Milling tool wear sample.
Tool blade image: 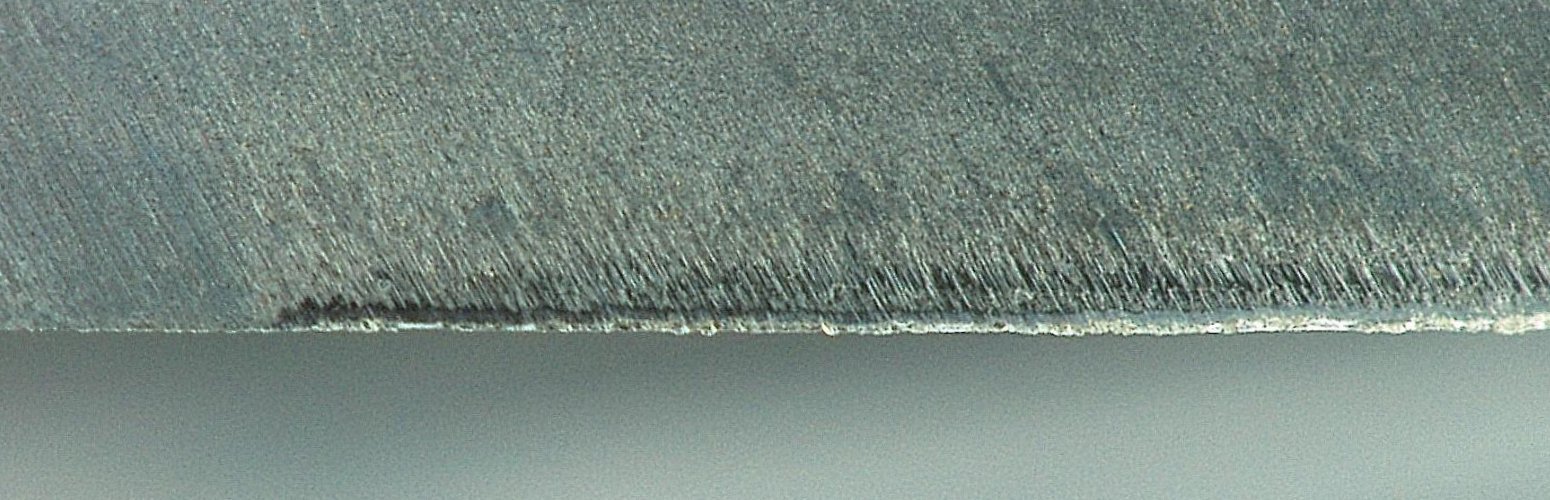
Chip image: 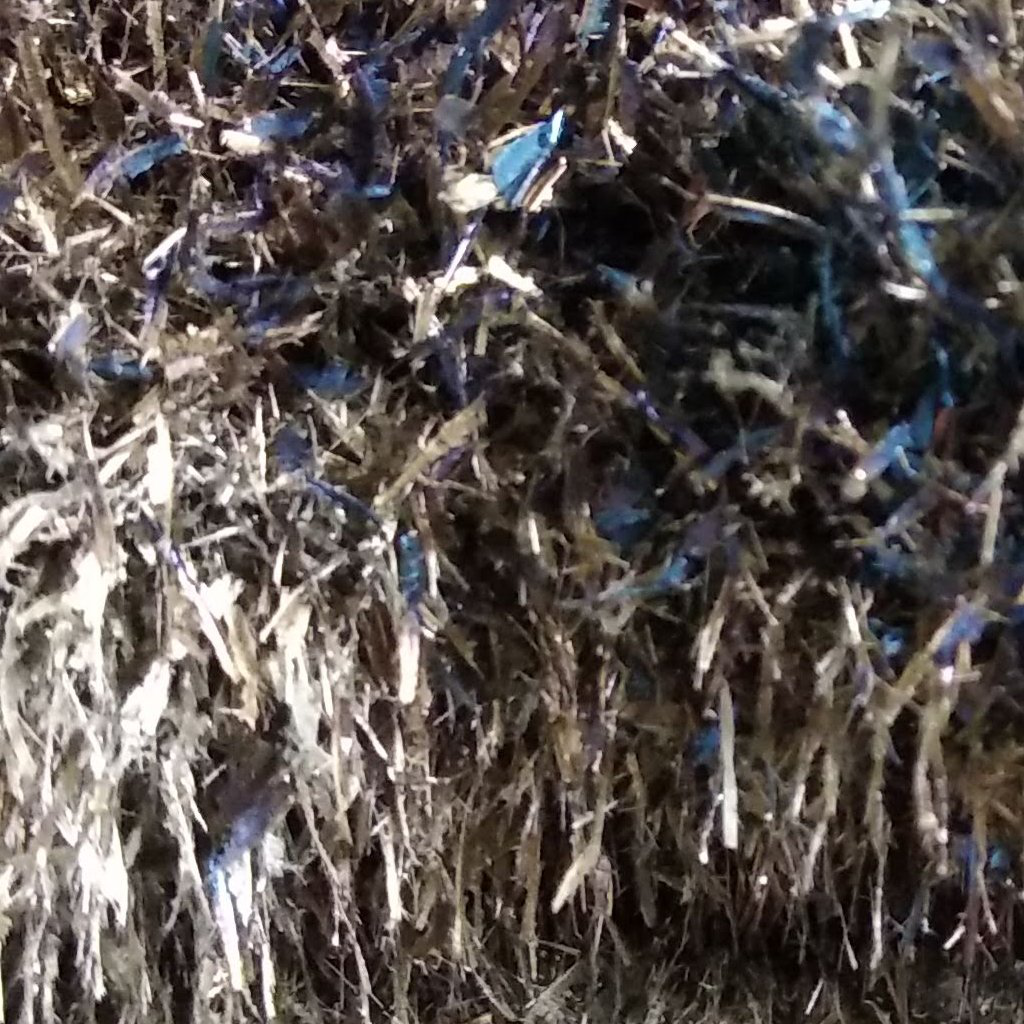
Workpiece image: 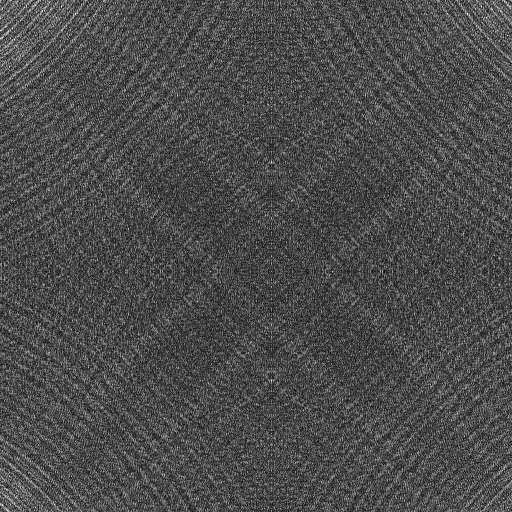
Tool wear state: sharp
Gaps: 9.61
Flank wear: 42.39
Overhang: 7.46
Force-signal Mel-spectrograms (X, Y, Z axes): 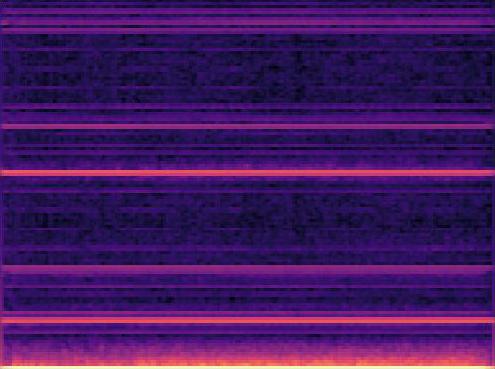 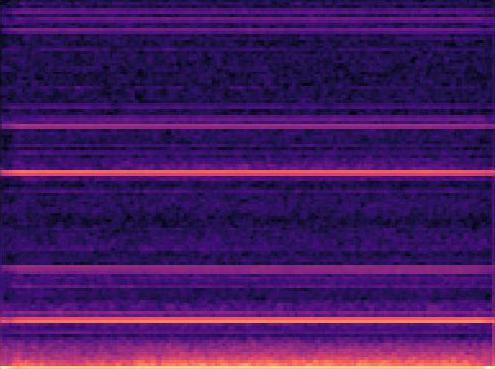 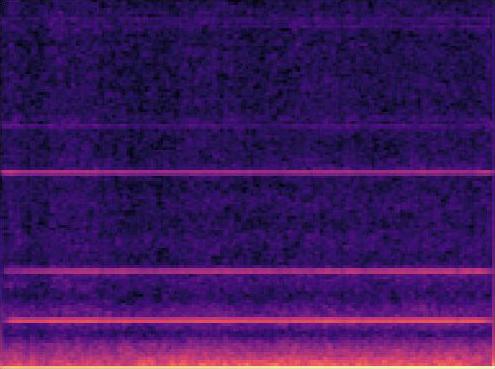
Force-signal scalograms (X, Y, Z axes): 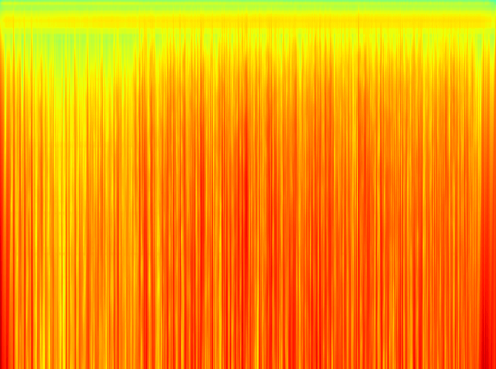 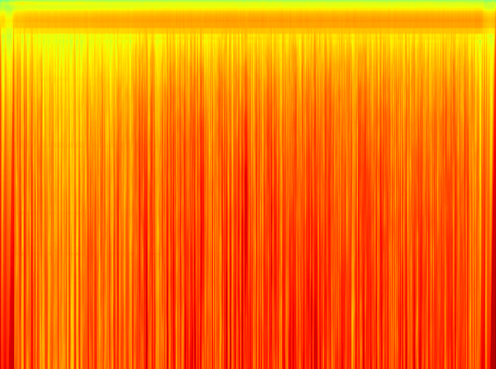 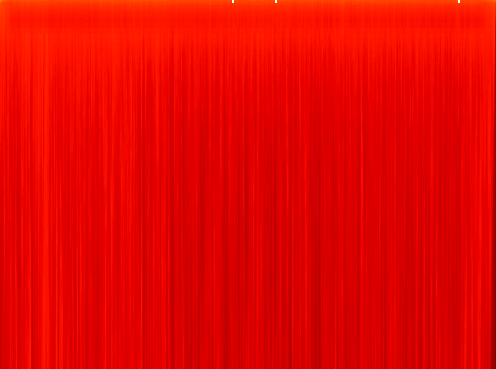
Force phase: initial_break_in_wear